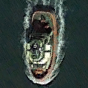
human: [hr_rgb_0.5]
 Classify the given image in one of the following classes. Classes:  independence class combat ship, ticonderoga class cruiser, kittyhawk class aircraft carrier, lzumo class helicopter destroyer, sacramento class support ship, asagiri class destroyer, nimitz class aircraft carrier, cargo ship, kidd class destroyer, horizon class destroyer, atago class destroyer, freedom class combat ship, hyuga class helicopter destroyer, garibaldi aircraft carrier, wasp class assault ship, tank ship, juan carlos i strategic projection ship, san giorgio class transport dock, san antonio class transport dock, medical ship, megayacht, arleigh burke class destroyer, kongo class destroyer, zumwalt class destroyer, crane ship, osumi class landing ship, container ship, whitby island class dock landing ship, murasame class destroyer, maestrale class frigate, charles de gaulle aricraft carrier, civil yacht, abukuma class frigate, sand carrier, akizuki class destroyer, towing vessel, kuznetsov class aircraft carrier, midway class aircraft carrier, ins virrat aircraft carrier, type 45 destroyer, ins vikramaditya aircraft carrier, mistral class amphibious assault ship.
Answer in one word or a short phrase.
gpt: Towing vessel